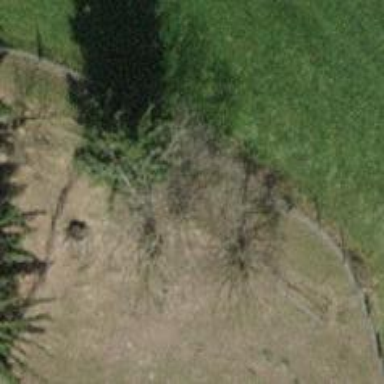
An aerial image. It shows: Evergreen needle-leaved tree.